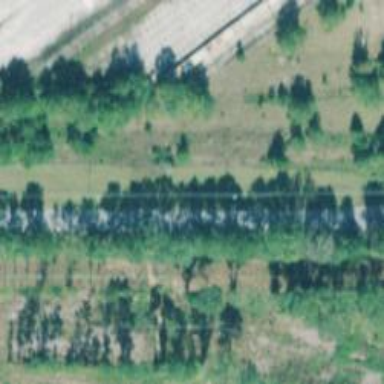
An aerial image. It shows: Abandoned railway yard.